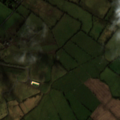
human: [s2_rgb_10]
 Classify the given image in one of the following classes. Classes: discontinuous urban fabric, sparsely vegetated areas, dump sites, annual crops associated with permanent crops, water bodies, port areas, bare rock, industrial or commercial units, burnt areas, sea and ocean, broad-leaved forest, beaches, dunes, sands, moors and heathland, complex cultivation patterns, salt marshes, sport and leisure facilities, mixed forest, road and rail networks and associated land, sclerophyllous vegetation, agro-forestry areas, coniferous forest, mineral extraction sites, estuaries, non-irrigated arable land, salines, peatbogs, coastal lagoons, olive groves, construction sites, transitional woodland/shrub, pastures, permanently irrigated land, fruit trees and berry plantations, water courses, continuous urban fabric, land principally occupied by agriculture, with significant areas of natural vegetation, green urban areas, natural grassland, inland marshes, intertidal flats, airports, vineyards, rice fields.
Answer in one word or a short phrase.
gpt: industrial or commercial units, non-irrigated arable land, pastures